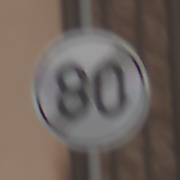
Verkehrszeichen: EndeGeschwindigkeit80
Umgebung: Outdoor, Urban
Tageszeit: Midday
Wetter: PartlyCloudy
Licht: Natural
Jahreszeit: NotSpecified
Kontrast: MediumContrast